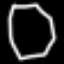
Label: octagon